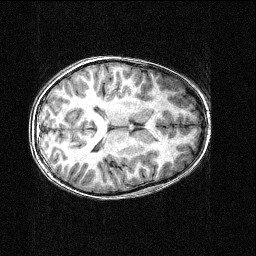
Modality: T1w
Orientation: axial
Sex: male